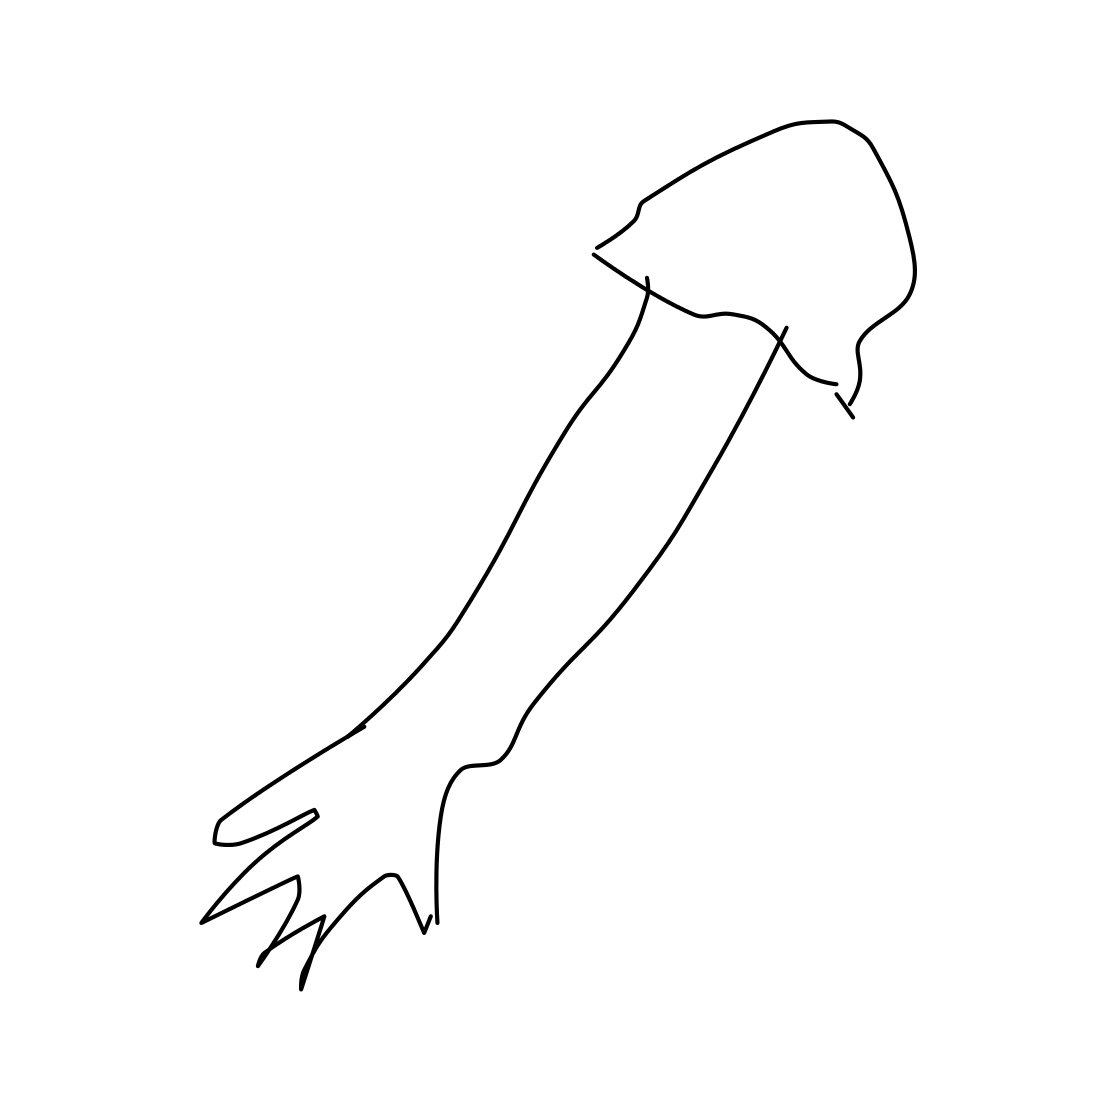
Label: arm